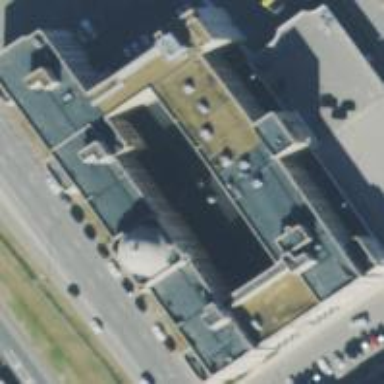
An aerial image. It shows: Government building.